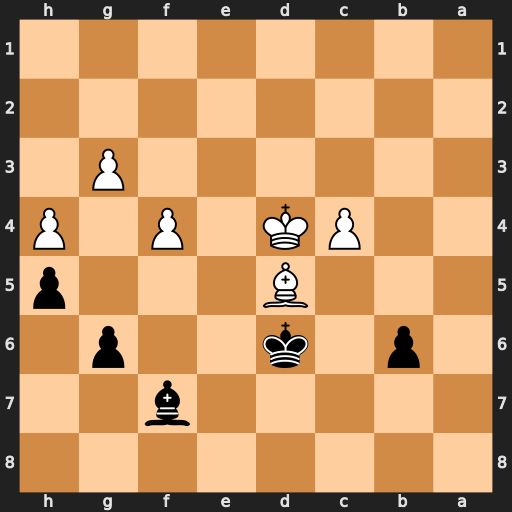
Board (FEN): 8/5b2/1p1k2p1/3B3p/2PK1P1P/6P1/8/8
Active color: b
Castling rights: -
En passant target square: -
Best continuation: Bxd5 cxd5 b5